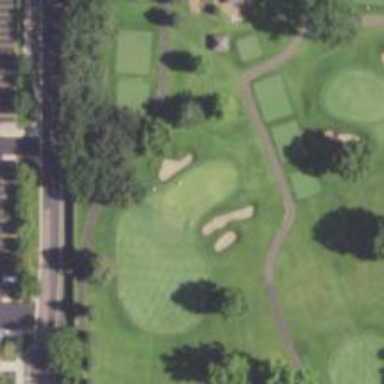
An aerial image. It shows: Golf hole.